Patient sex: M
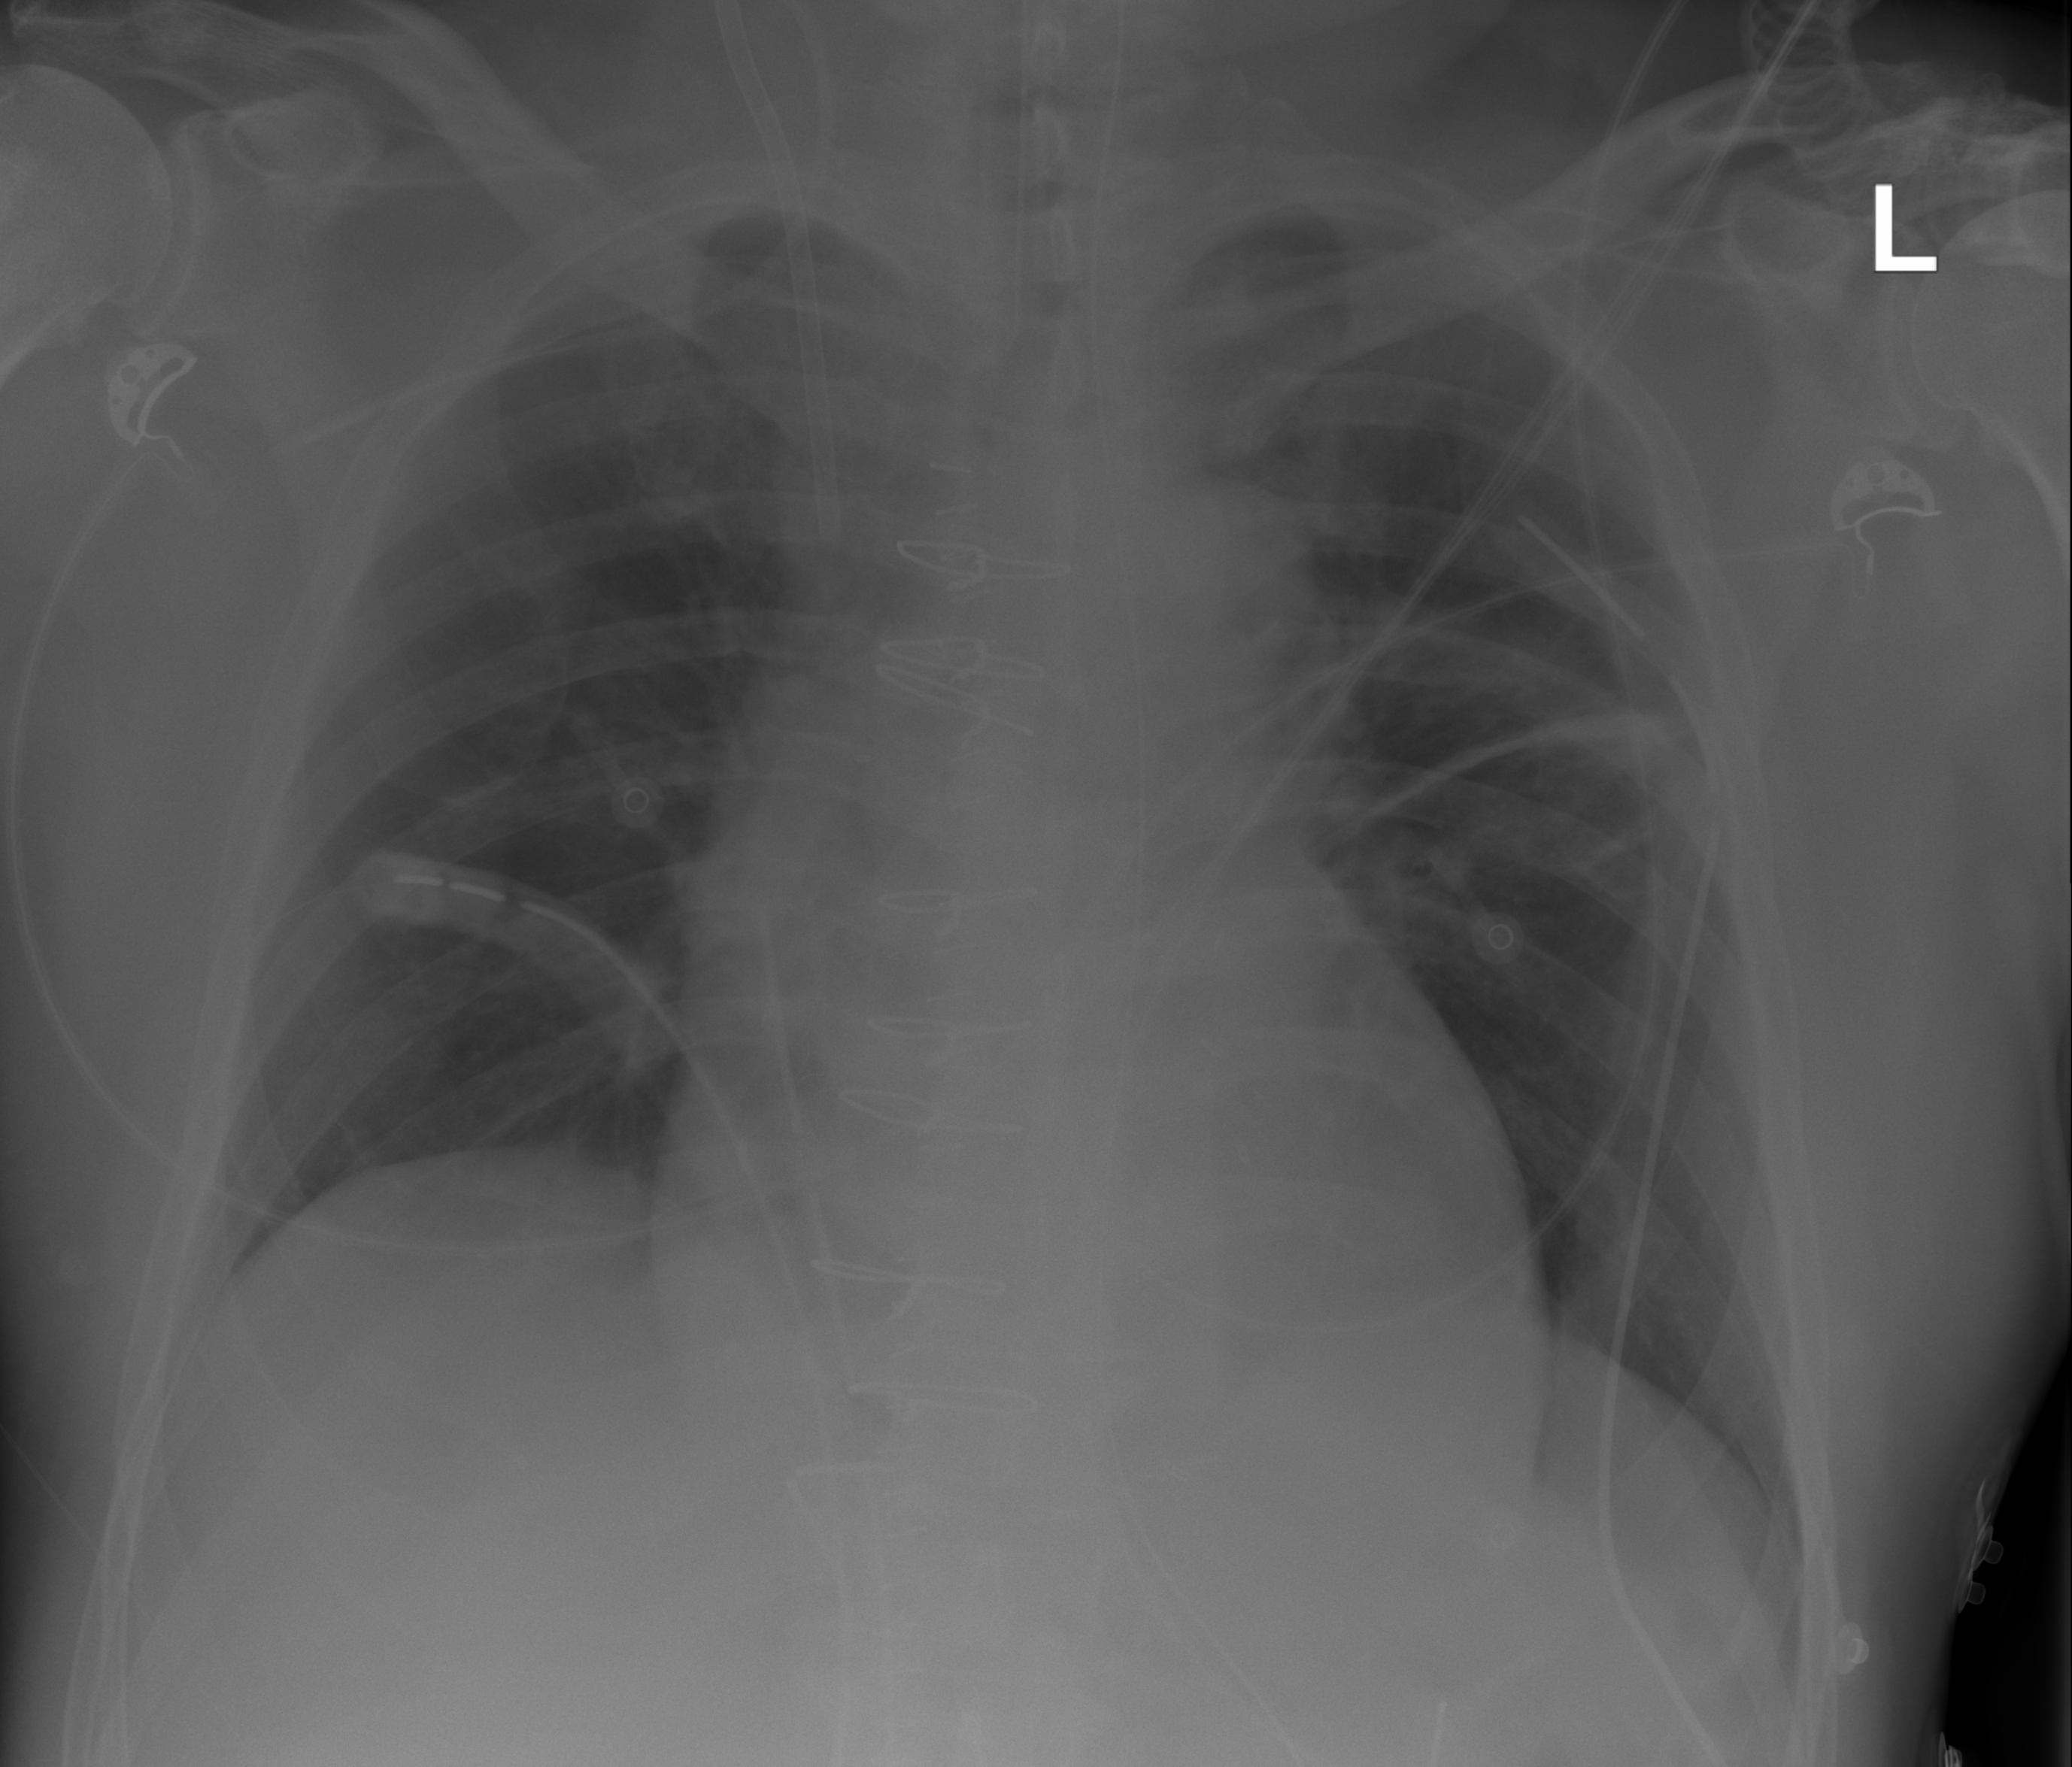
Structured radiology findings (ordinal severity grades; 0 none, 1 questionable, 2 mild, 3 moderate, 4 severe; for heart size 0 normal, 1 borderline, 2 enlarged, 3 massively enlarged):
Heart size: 2
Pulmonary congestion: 0
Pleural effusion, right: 0
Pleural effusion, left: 0
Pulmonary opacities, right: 0
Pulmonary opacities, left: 0
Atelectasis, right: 0
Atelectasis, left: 2